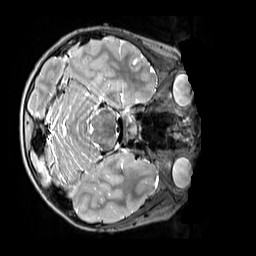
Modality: T2w
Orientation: axial
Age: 9
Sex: male
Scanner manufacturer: siemens
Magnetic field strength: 3 T
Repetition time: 3.2 s
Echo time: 0.408 s